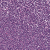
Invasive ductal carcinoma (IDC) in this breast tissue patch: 1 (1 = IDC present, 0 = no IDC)